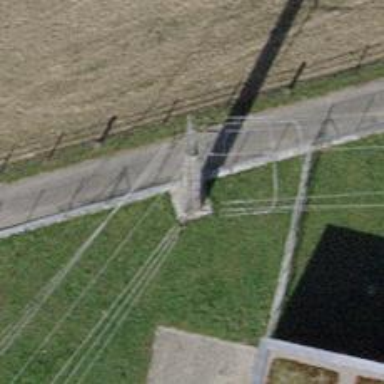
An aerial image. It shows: Power line in the image.